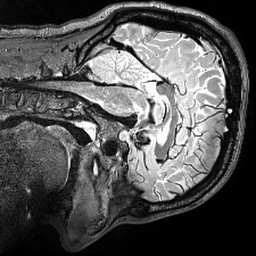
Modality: T2w
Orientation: sagittal
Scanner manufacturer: siemens
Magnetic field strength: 3 T
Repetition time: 3.2 s
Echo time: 0.566 s